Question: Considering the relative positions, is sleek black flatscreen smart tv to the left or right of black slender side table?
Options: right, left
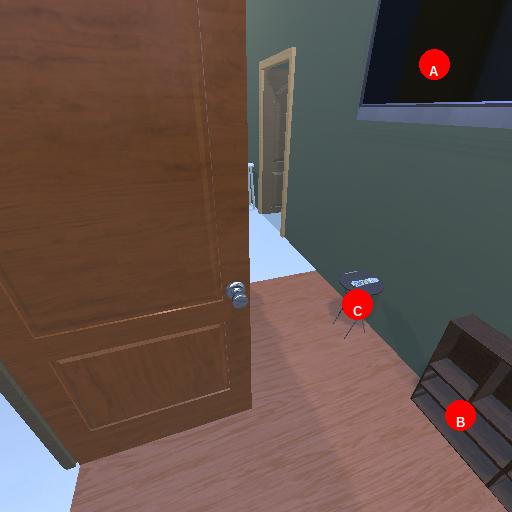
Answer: right